Question: What app is open?
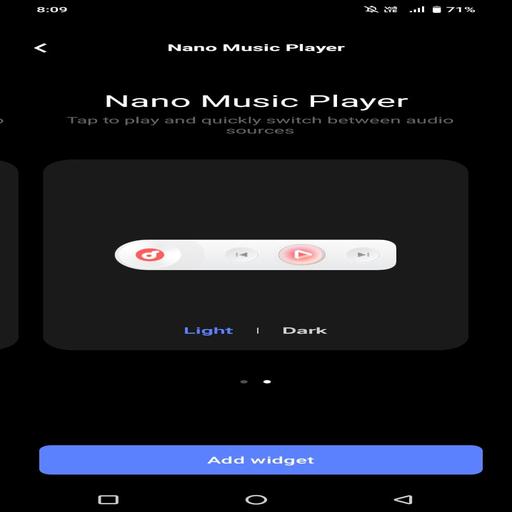
Answer:  Nano Music player